Interaction volume radius: 10 \u00c5
Interaction volume height: 15 \u00c5
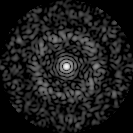
Disorder parameter: 0.8475